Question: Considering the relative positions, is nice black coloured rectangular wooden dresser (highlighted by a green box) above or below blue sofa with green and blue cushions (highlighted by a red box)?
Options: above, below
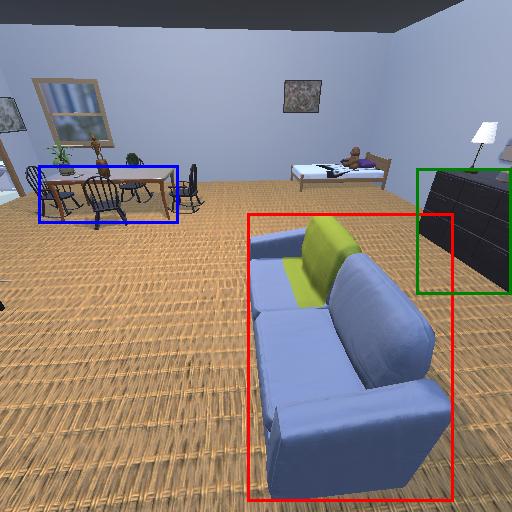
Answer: above